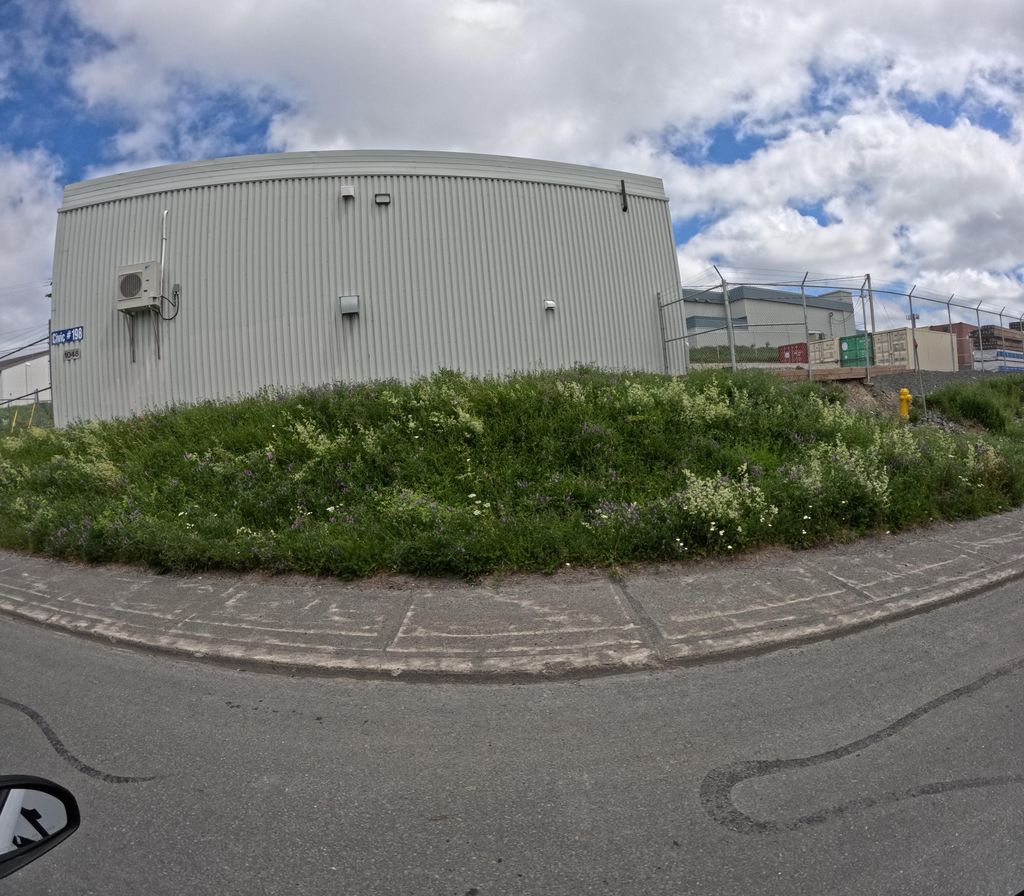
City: st_johns